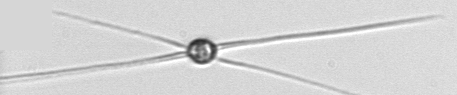
Label: Chaetoceros_danicus